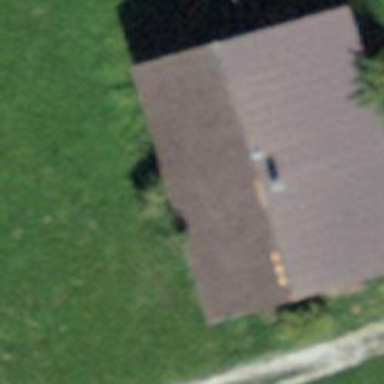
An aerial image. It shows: Farm building.